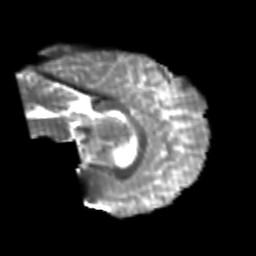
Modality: T2w
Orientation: sagittal
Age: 21
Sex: male
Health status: healthy
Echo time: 0.074 s